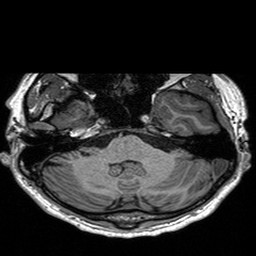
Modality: T1w
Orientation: coronal
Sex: male